Question: What can 34 apps access?
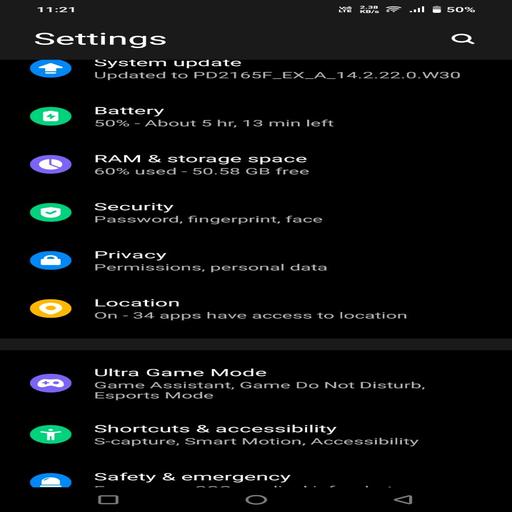
Answer: Location